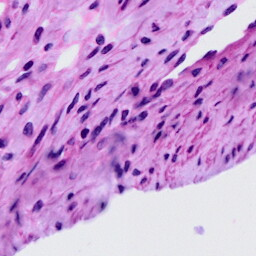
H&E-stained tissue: Cervix